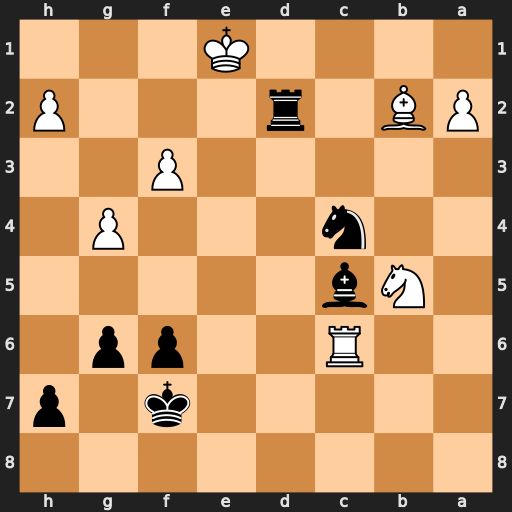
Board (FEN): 8/5k1p/2R2pp1/1Nb5/2n3P1/5P2/PB1r3P/4K3
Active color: b
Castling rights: -
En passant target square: -
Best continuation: Bf2+ Kf1 Ne3#